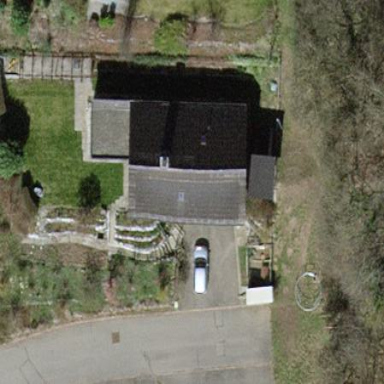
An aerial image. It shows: Detached building with gabled roof.